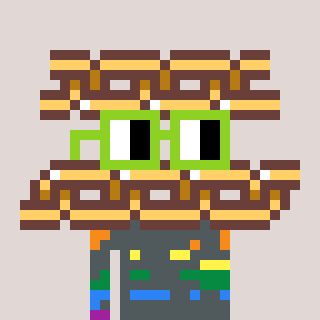
a pixel art character with square light green glasses, a chain-shaped head and a purple-colored body on a warm background